Question: Where does Netbeans 7.x/8.x store the information located in Services -> Servers ? The server name, installation location, domain folder, catalina home/base, etc.

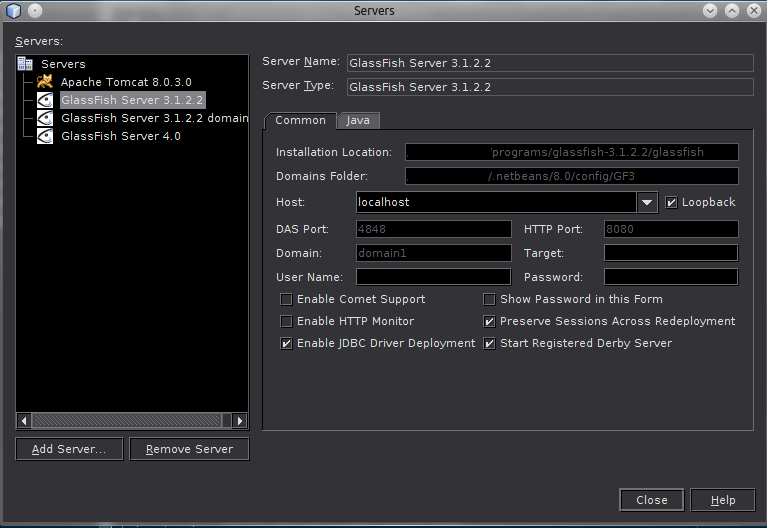
Answer: You'll find a per-server folder structure under . Here, the details of each app server/container/Database that has been harnessed by Netbeans are stored here. I presume you're interested in your tomcat deployment. For TC7, you'll find it at
> [NETBEANS_HOME]/nb/config/J2EE/InstalledServers/.nbattrs